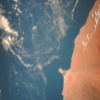
Label: water